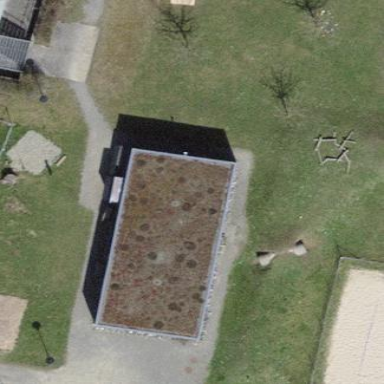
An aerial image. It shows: Kindergarten building.